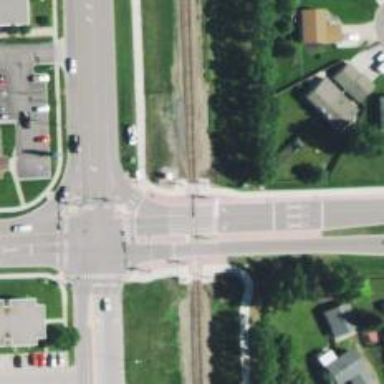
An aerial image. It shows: Railway crossing.